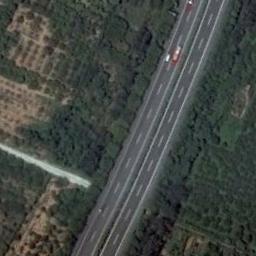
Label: freeway